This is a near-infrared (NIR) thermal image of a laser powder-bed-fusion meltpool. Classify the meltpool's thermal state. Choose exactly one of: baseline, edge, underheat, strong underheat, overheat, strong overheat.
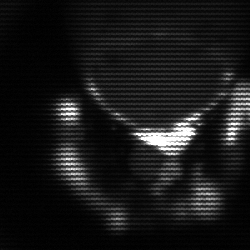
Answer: edge